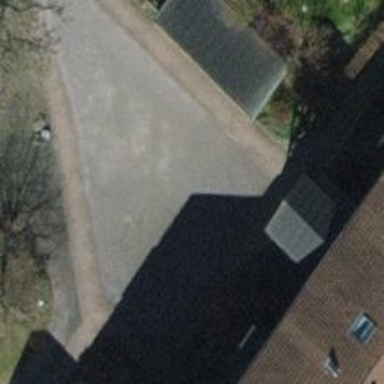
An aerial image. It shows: Footway surfaced with paving stones.